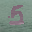
Label: 5